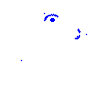
Particle: pion